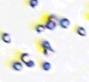
Label: Phaeocystis